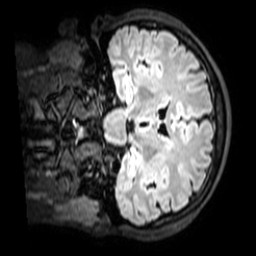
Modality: T1w
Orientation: coronal
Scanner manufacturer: philips
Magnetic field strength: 3 T
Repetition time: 4.8 s
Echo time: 0.2586 s